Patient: sex F, age 73
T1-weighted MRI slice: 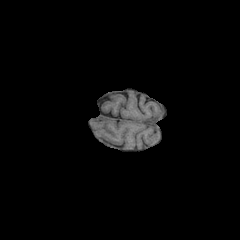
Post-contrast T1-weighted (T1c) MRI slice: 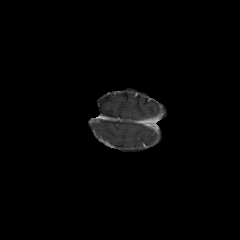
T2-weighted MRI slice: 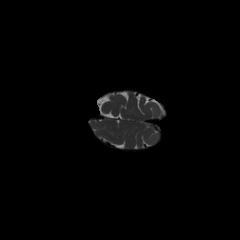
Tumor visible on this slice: no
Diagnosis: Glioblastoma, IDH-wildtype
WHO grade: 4